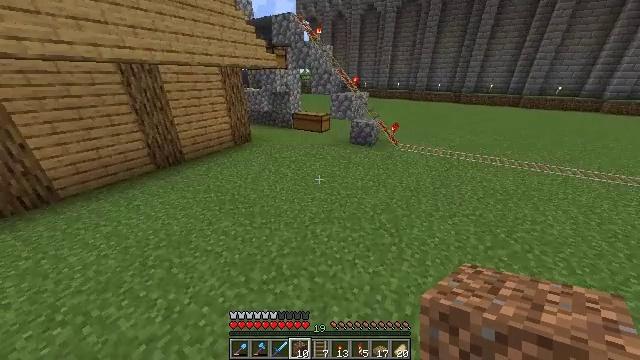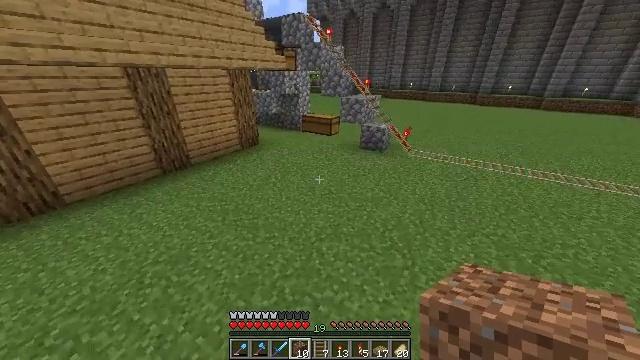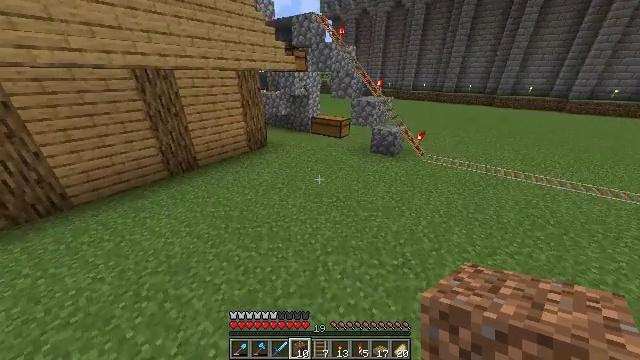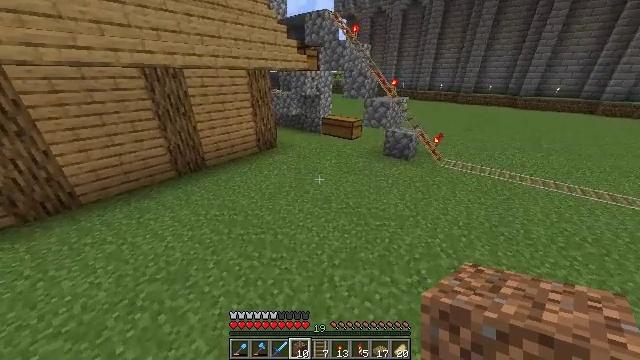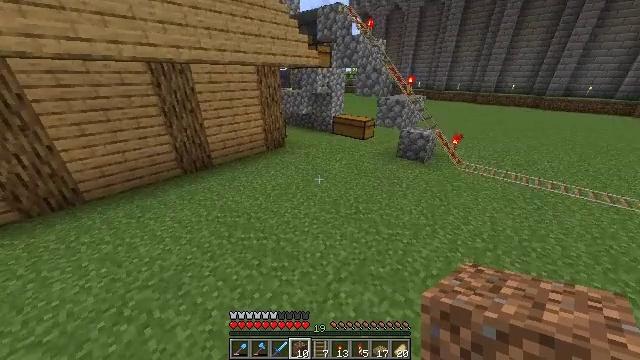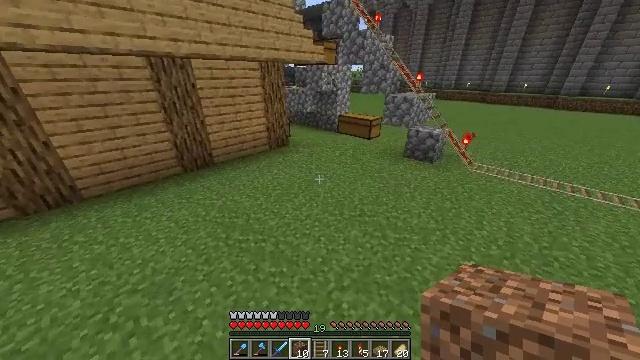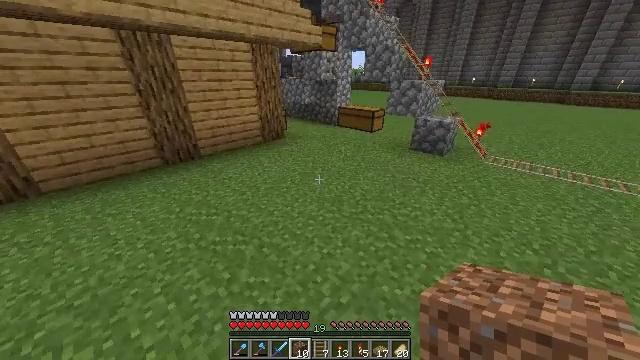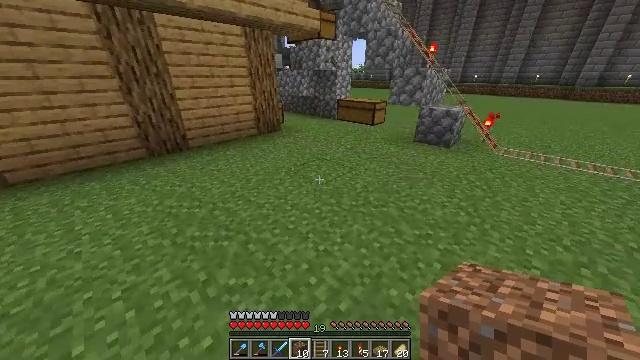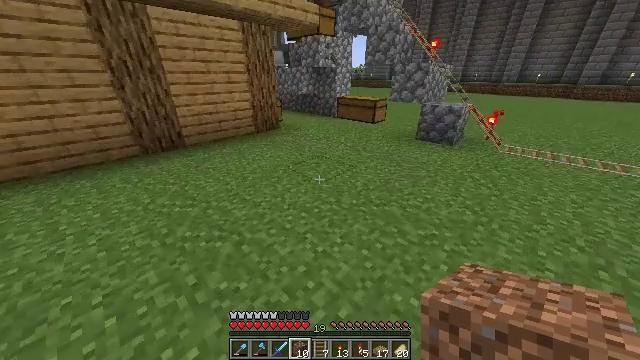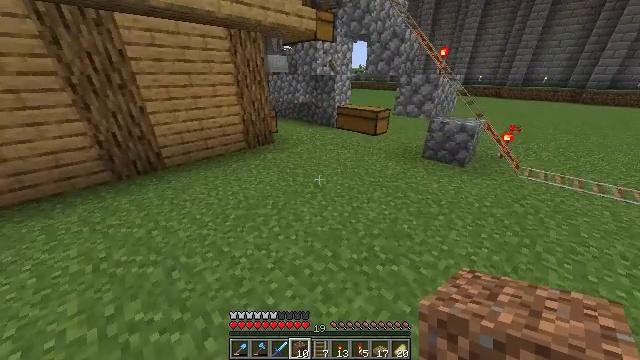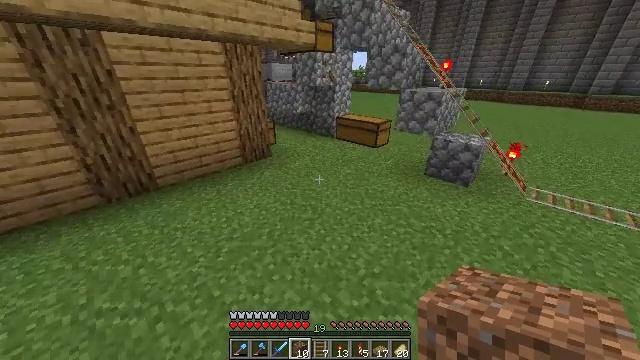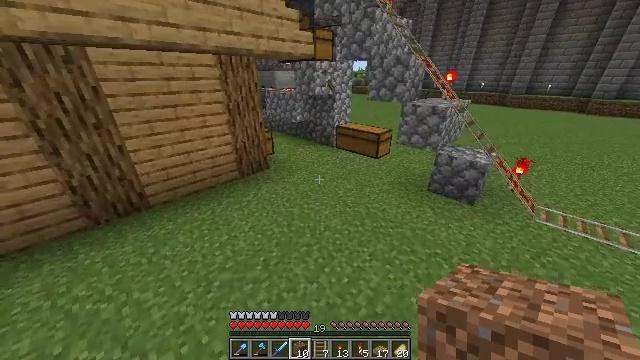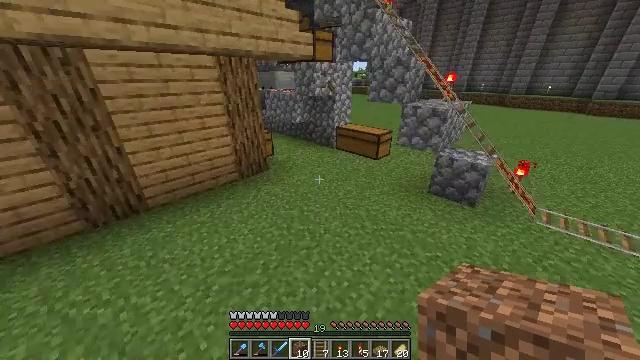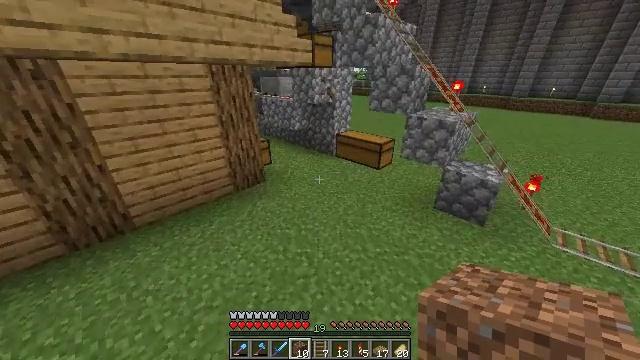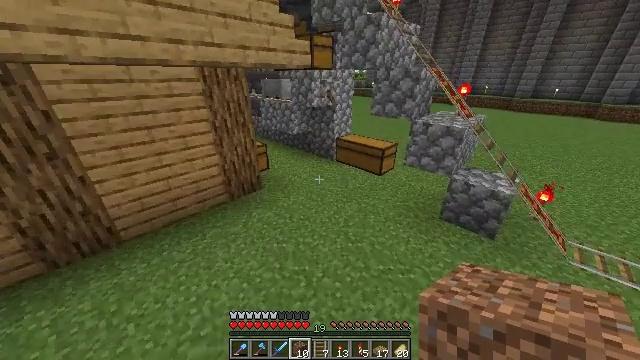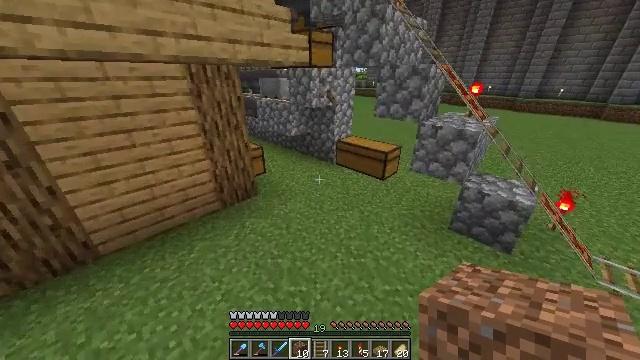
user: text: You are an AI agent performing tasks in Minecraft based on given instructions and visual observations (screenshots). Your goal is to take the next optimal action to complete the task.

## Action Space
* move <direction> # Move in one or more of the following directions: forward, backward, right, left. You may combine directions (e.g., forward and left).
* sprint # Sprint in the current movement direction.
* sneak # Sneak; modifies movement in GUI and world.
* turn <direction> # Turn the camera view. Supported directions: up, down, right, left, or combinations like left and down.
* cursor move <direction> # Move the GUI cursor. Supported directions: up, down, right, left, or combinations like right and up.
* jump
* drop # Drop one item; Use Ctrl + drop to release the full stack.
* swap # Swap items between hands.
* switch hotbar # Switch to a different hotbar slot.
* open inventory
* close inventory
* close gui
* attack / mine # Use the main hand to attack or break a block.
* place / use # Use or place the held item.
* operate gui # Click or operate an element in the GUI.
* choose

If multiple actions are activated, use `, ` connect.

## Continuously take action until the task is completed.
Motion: motion action
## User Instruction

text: Open your crafting table and craft a minecart with ingots.
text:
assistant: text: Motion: move forward, turn left, jump
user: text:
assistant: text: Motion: move forward, turn left, jump
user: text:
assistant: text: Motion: move forward, turn left, jump
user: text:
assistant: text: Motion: move forward, turn left, jump
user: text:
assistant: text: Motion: move forward, turn left, jump
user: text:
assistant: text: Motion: move forward, sprint, jump
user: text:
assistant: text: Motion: move forward, sprint, jump
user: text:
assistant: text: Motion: move forward, sprint, jump
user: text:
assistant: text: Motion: move forward, sprint, jump
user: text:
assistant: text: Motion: move forward, sprint, jump
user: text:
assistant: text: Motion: move forward, jump
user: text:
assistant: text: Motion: move forward, jump
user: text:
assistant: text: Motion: move forward, jump
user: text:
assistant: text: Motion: move forward, jump
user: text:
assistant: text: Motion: move forward, jump
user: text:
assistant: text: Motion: move forward, jump
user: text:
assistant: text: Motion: move forward, turn left, jump
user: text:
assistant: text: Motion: move forward, sprint, jump
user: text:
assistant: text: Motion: move forward, sprint, jump
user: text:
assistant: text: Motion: move forward, sprint, jump
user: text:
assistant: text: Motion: move forward, sprint, jump
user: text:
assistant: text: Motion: move forward, sprint, turn left, jump
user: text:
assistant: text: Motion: move forward, turn left, jump
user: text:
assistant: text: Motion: move forward, turn left, jump
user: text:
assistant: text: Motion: move forward, turn left and down, jump
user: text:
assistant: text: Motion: move forward, turn left and down
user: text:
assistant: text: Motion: move forward, turn left and down
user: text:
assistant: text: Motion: move forward, turn left and down
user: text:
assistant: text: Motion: turn left
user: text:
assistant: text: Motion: turn left